Interaction volume radius: 5 \u00c5
Interaction volume height: 20 \u00c5
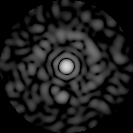
Disorder parameter: 0.8687